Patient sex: M
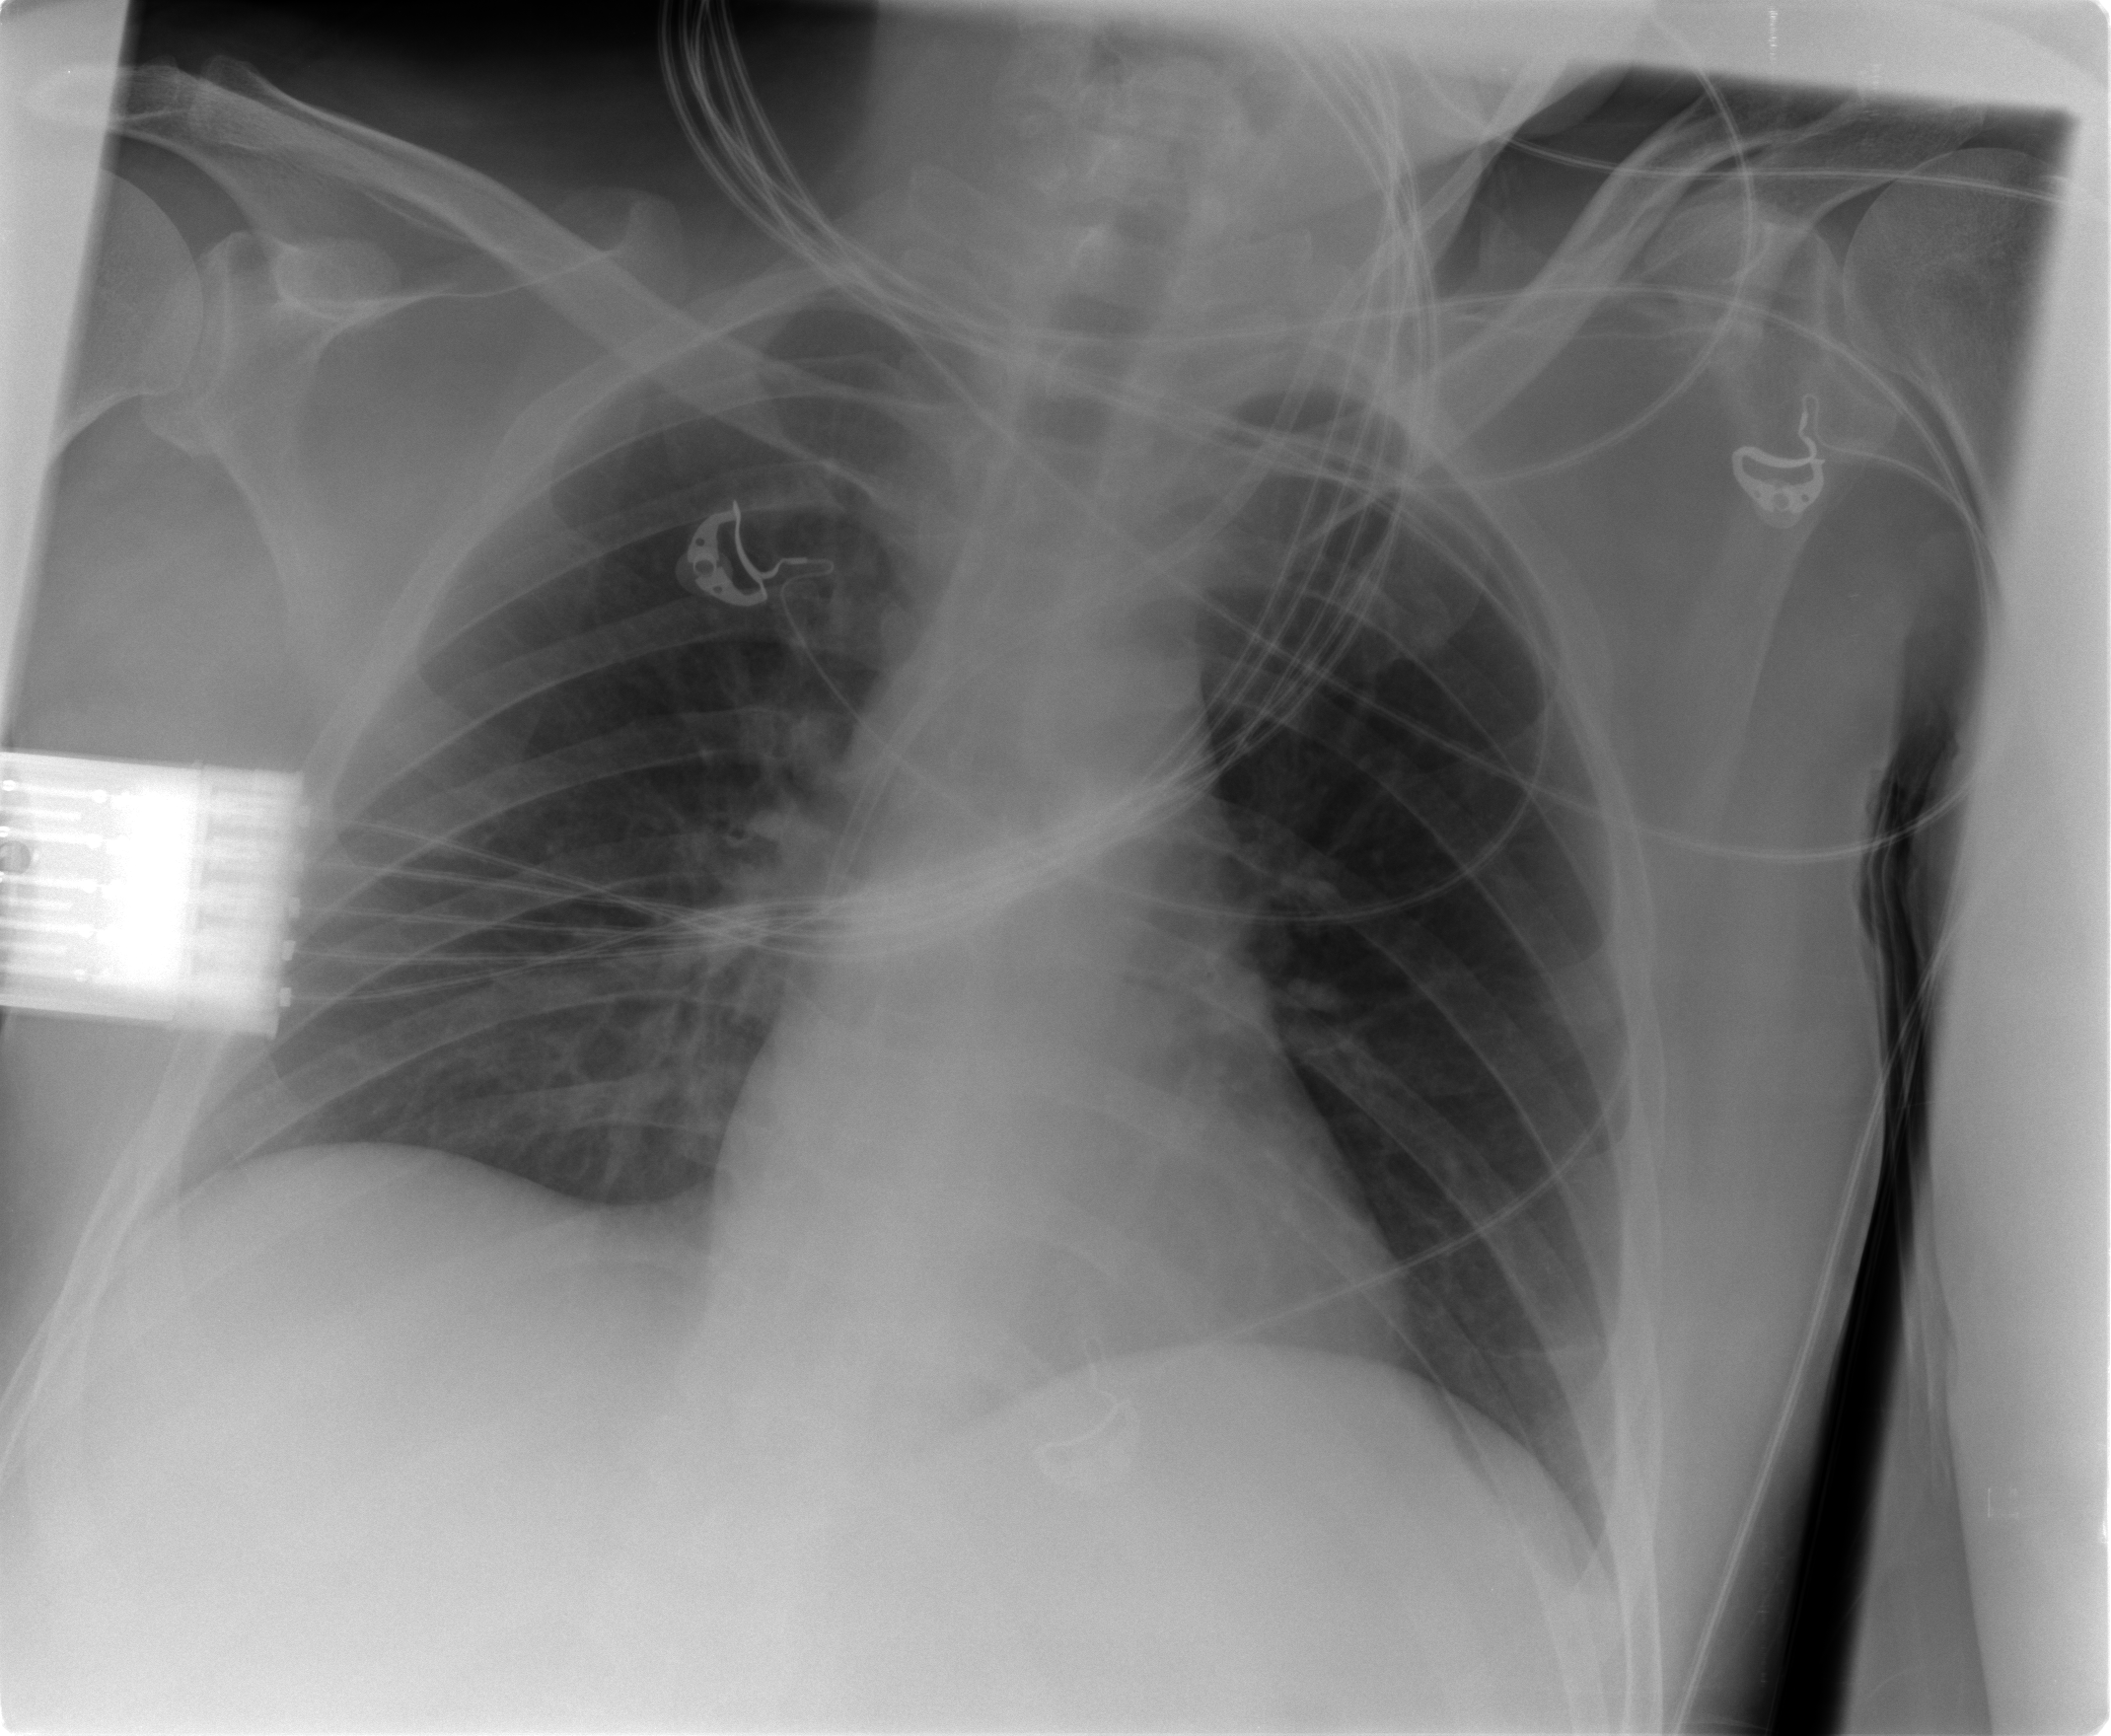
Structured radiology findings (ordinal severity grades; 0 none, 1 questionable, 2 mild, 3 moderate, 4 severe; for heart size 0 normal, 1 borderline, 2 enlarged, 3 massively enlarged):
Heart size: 0
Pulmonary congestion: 0
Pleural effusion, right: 0
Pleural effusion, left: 0
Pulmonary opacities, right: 0
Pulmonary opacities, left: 0
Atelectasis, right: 0
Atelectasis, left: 1